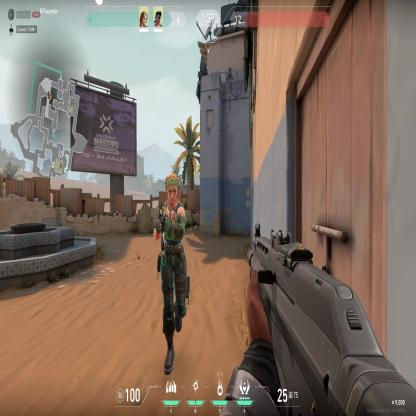
Label: teammate